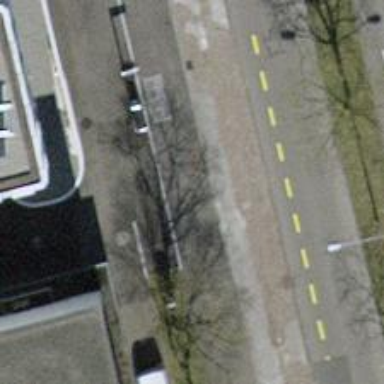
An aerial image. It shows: Bus stop with platform for public transport.